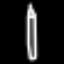
Label: pencil